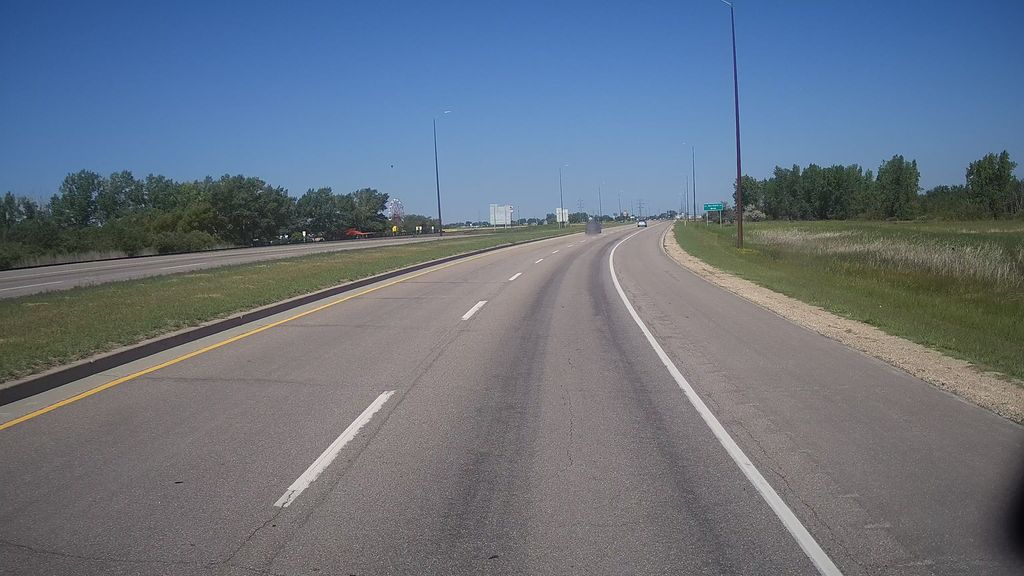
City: winnipeg